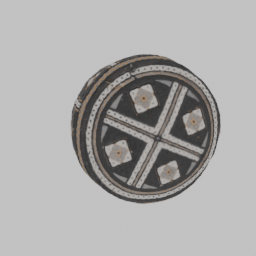
Label: people